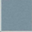
Piece: xx